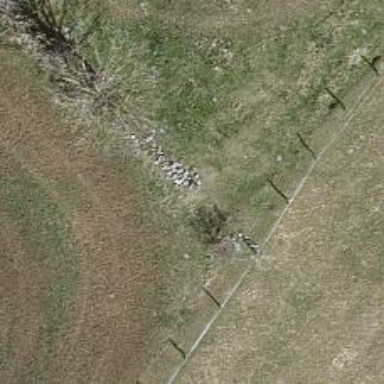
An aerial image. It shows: Wall made of dry stone.